Field crop: maize
Growth stage: 2
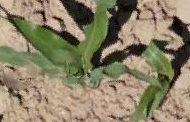
Species: maize